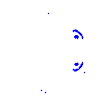
Particle: proton